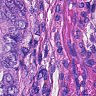
Metastatic tissue present: yes